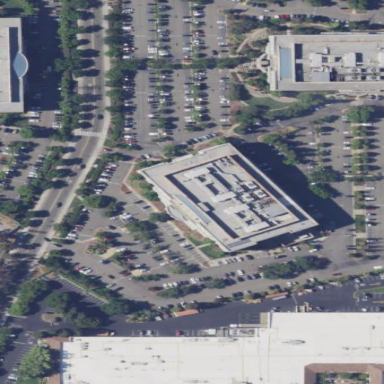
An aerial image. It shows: Office building.